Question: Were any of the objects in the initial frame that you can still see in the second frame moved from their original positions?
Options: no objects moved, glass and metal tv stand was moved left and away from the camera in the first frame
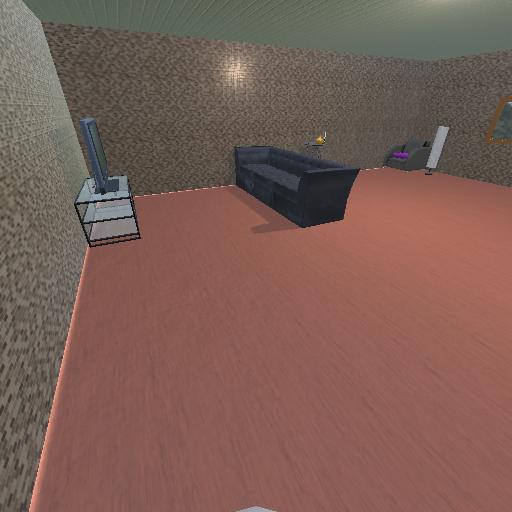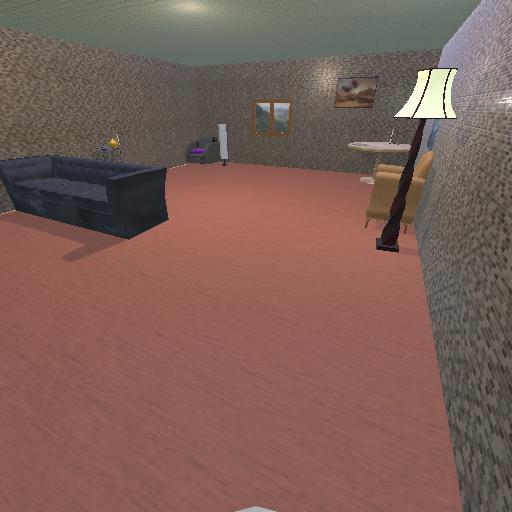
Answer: no objects moved